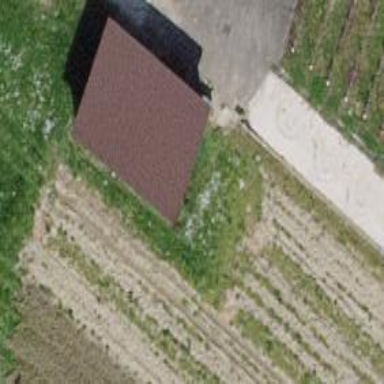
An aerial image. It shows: Garage.